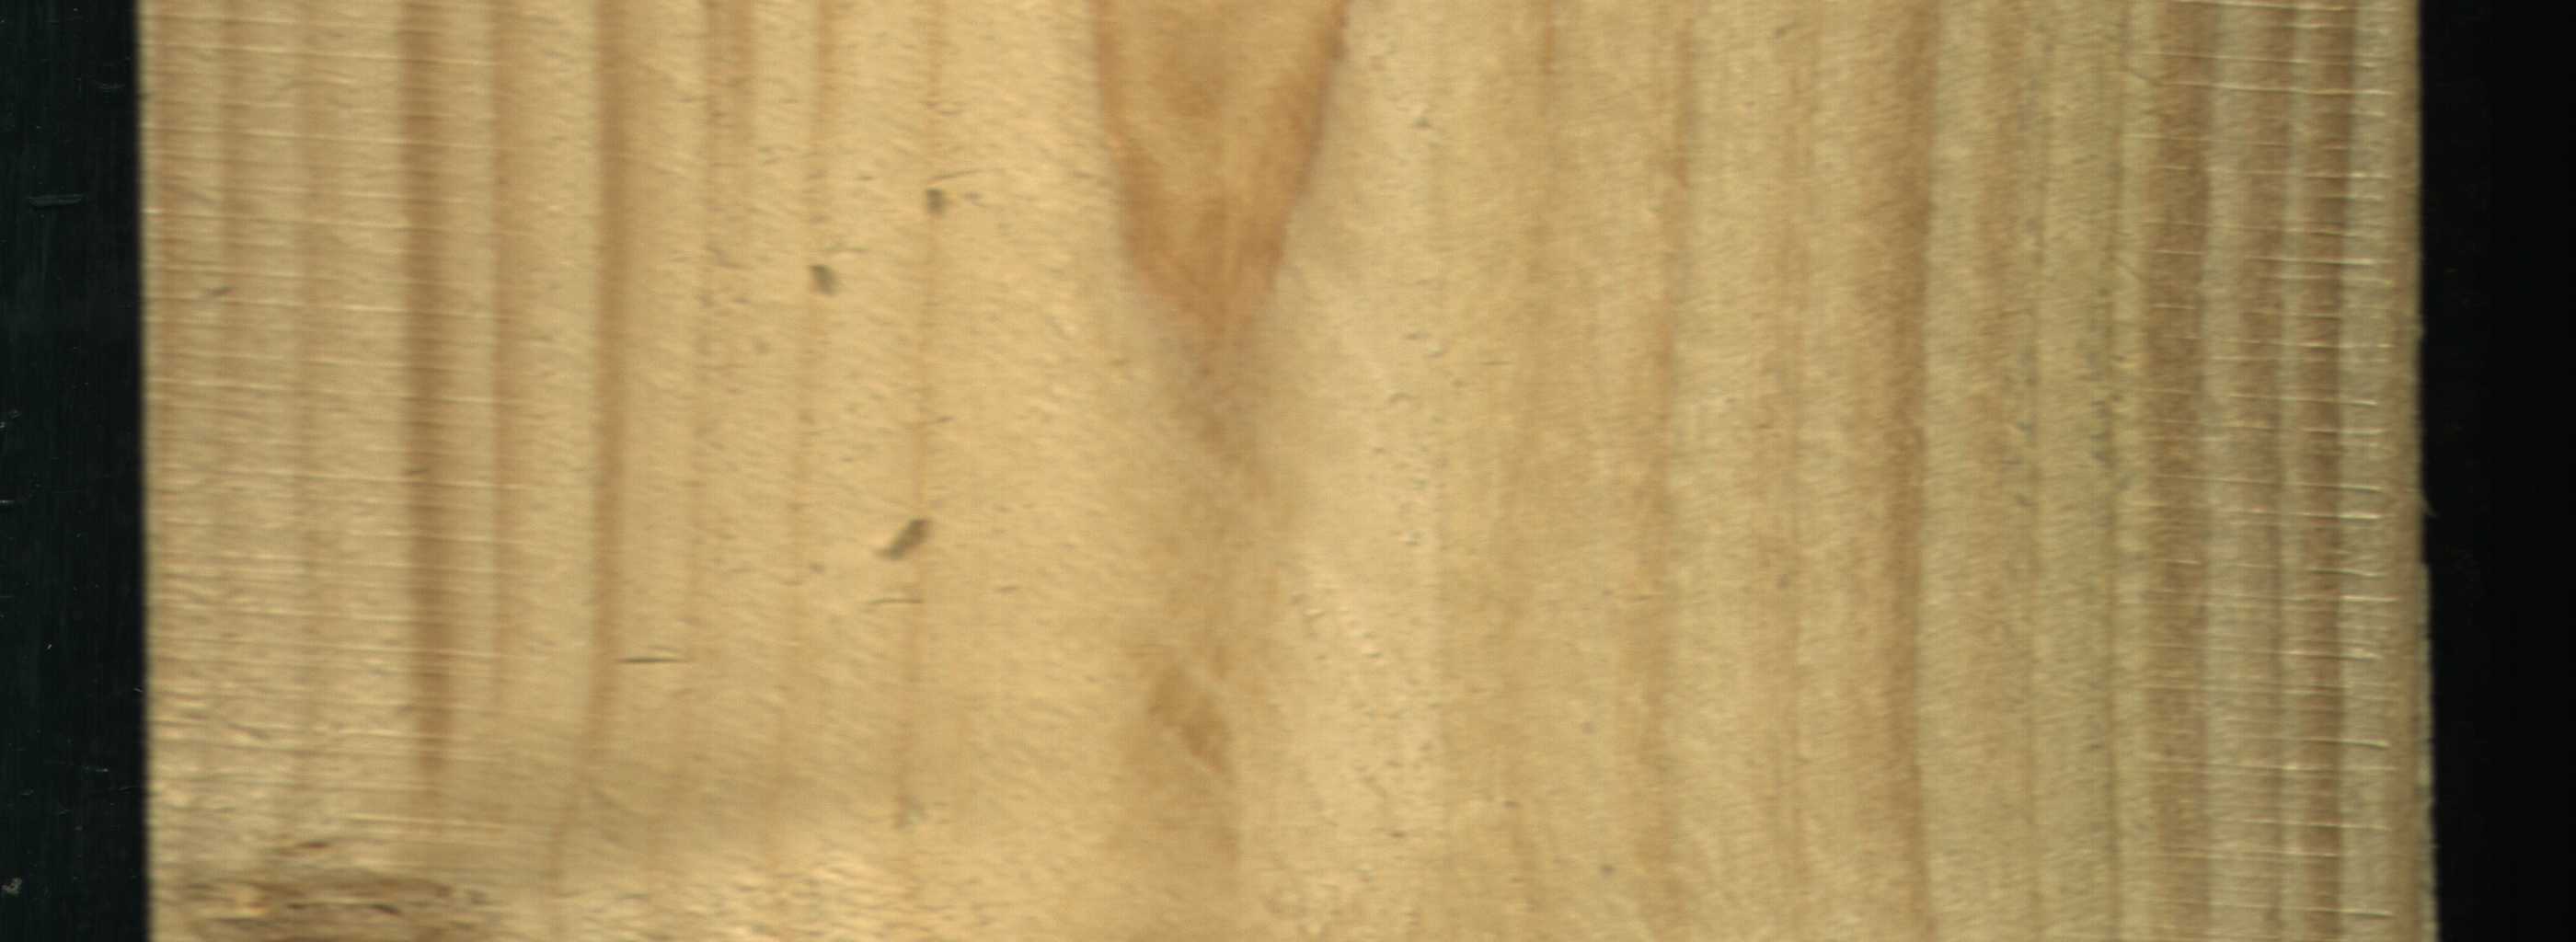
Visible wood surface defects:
Live_Knot